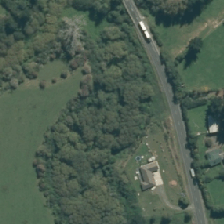
Land cover: deciduous_hardwood